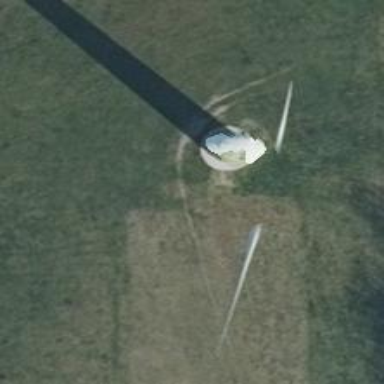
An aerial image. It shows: Wind turbine power generator.